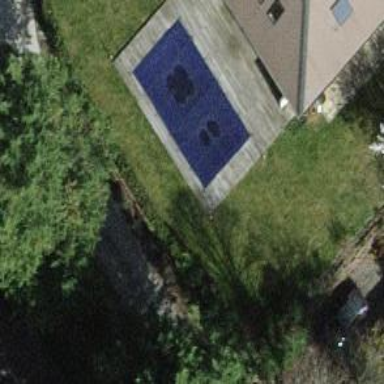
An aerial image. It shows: Swimming pool located in leisure land.